Field crop: maize
Growth stage: 2
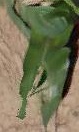
Species: maize